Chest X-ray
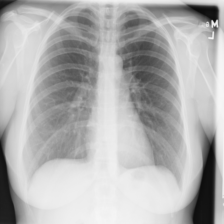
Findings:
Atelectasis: negative
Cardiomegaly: negative
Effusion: negative
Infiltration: negative
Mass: negative
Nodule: negative
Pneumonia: negative
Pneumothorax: negative
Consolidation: negative
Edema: negative
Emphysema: negative
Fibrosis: negative
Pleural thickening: negative
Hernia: negative